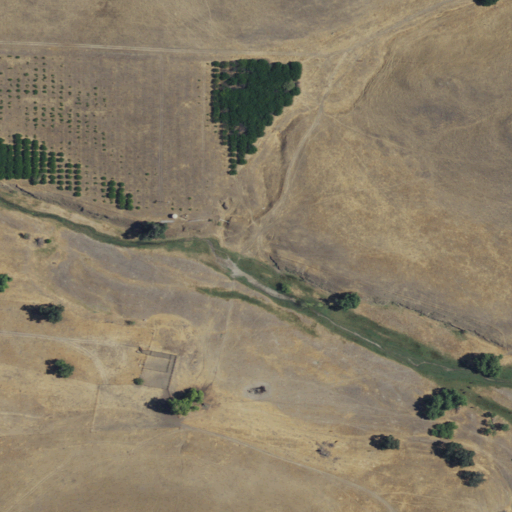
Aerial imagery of valley in California named Tyler Gulch containing grassland and shrub